四年级 · 度量几何学
过一点可以画 \$ \qquad \$条直线，过两点能画 \$ \qquad \$条直线。
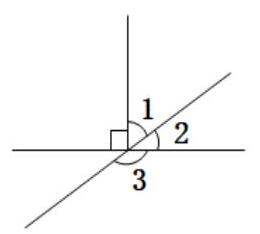
答案: 无数; 1